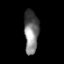
Tissue: prostate
Cell type: T cells
Senescence score: 0.7221
Nuclear area (px): 609
Mean DAPI intensity: 114.205